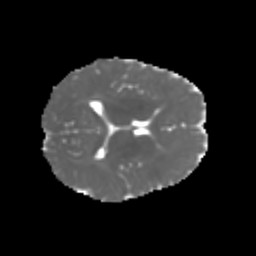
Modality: MD
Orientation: axial
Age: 7
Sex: male
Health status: healthy